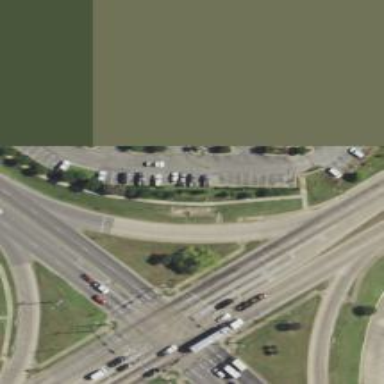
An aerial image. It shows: Trunk link highway.